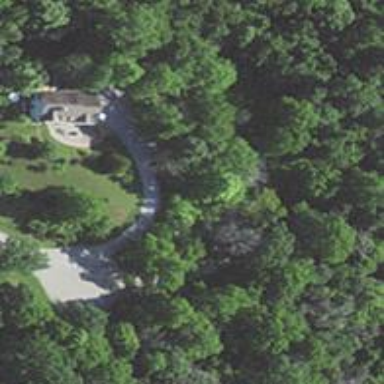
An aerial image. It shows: Driveway.